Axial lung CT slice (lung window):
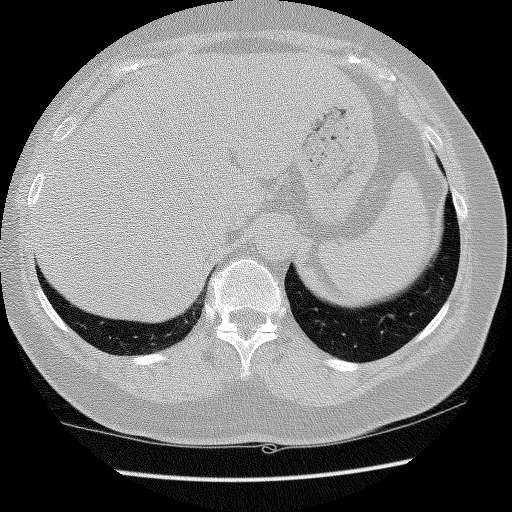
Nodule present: no